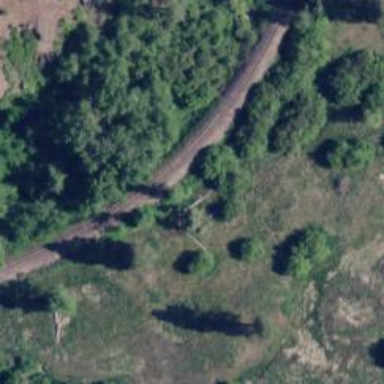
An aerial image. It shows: Railway track.